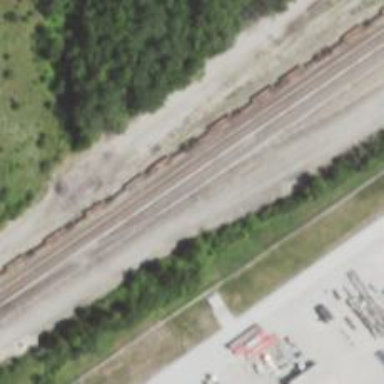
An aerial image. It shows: Railway siding for service.